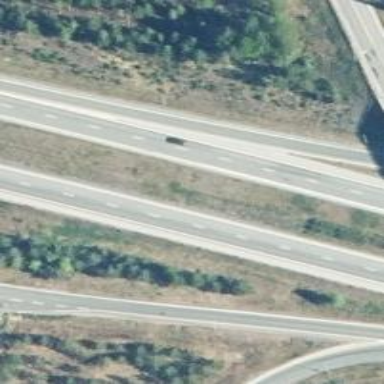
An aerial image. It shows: Asphalt motorway.